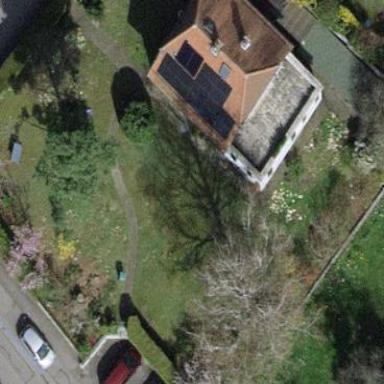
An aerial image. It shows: Garden enclosed by fence.